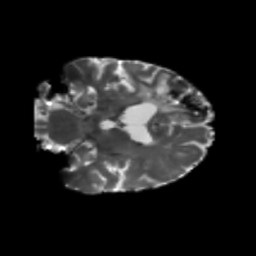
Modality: T2w
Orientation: coronal
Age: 76
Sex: female
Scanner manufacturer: siemens
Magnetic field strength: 3 T
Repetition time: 5.25 s
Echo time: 0.08 s